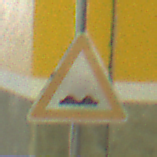
Verkehrszeichen: UnebeneFahrbahn
Umgebung: Indoor, Special
Tageszeit: NotSpecified
Wetter: NotSpecified
Licht: Artificial
Jahreszeit: NotSpecified
Kontrast: HighContrast